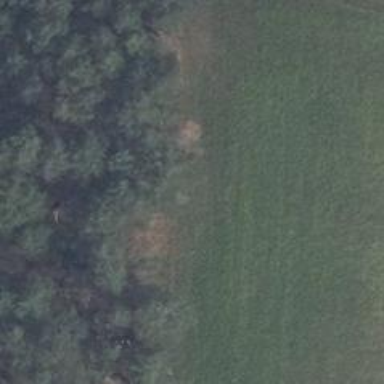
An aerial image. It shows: Hunting stand.